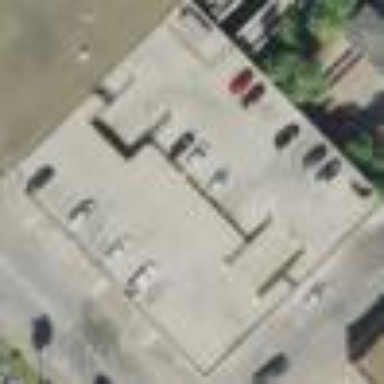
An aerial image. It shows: Multi-storey parking building.